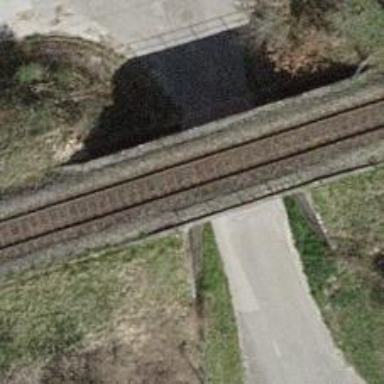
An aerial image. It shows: Railway bridge with electrified tracks and single rail.